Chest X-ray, AP view. Patient: 69 years old, sex F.
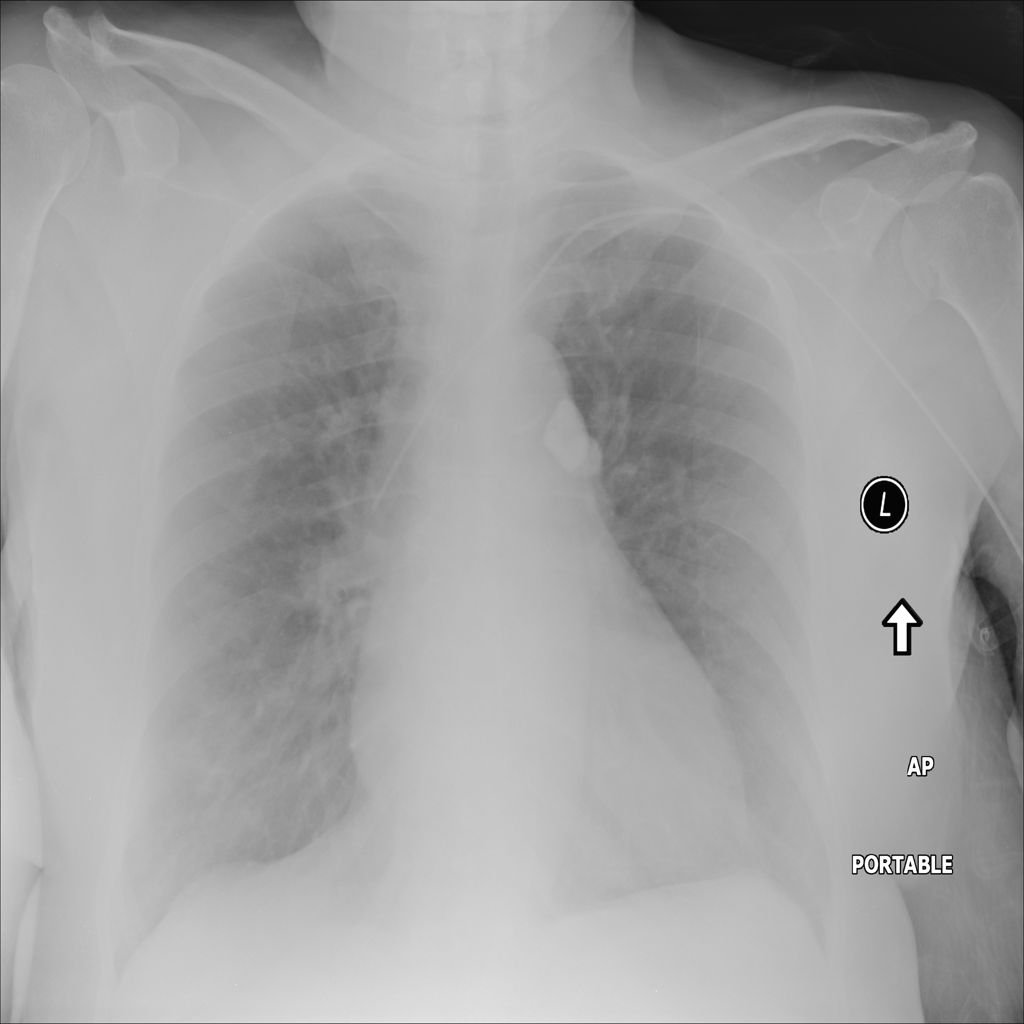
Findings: No Finding